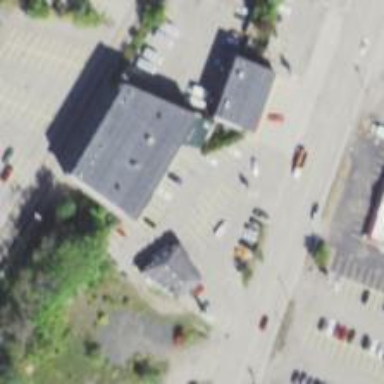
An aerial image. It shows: Healthcare clinic.